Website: lowes
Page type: billing-address
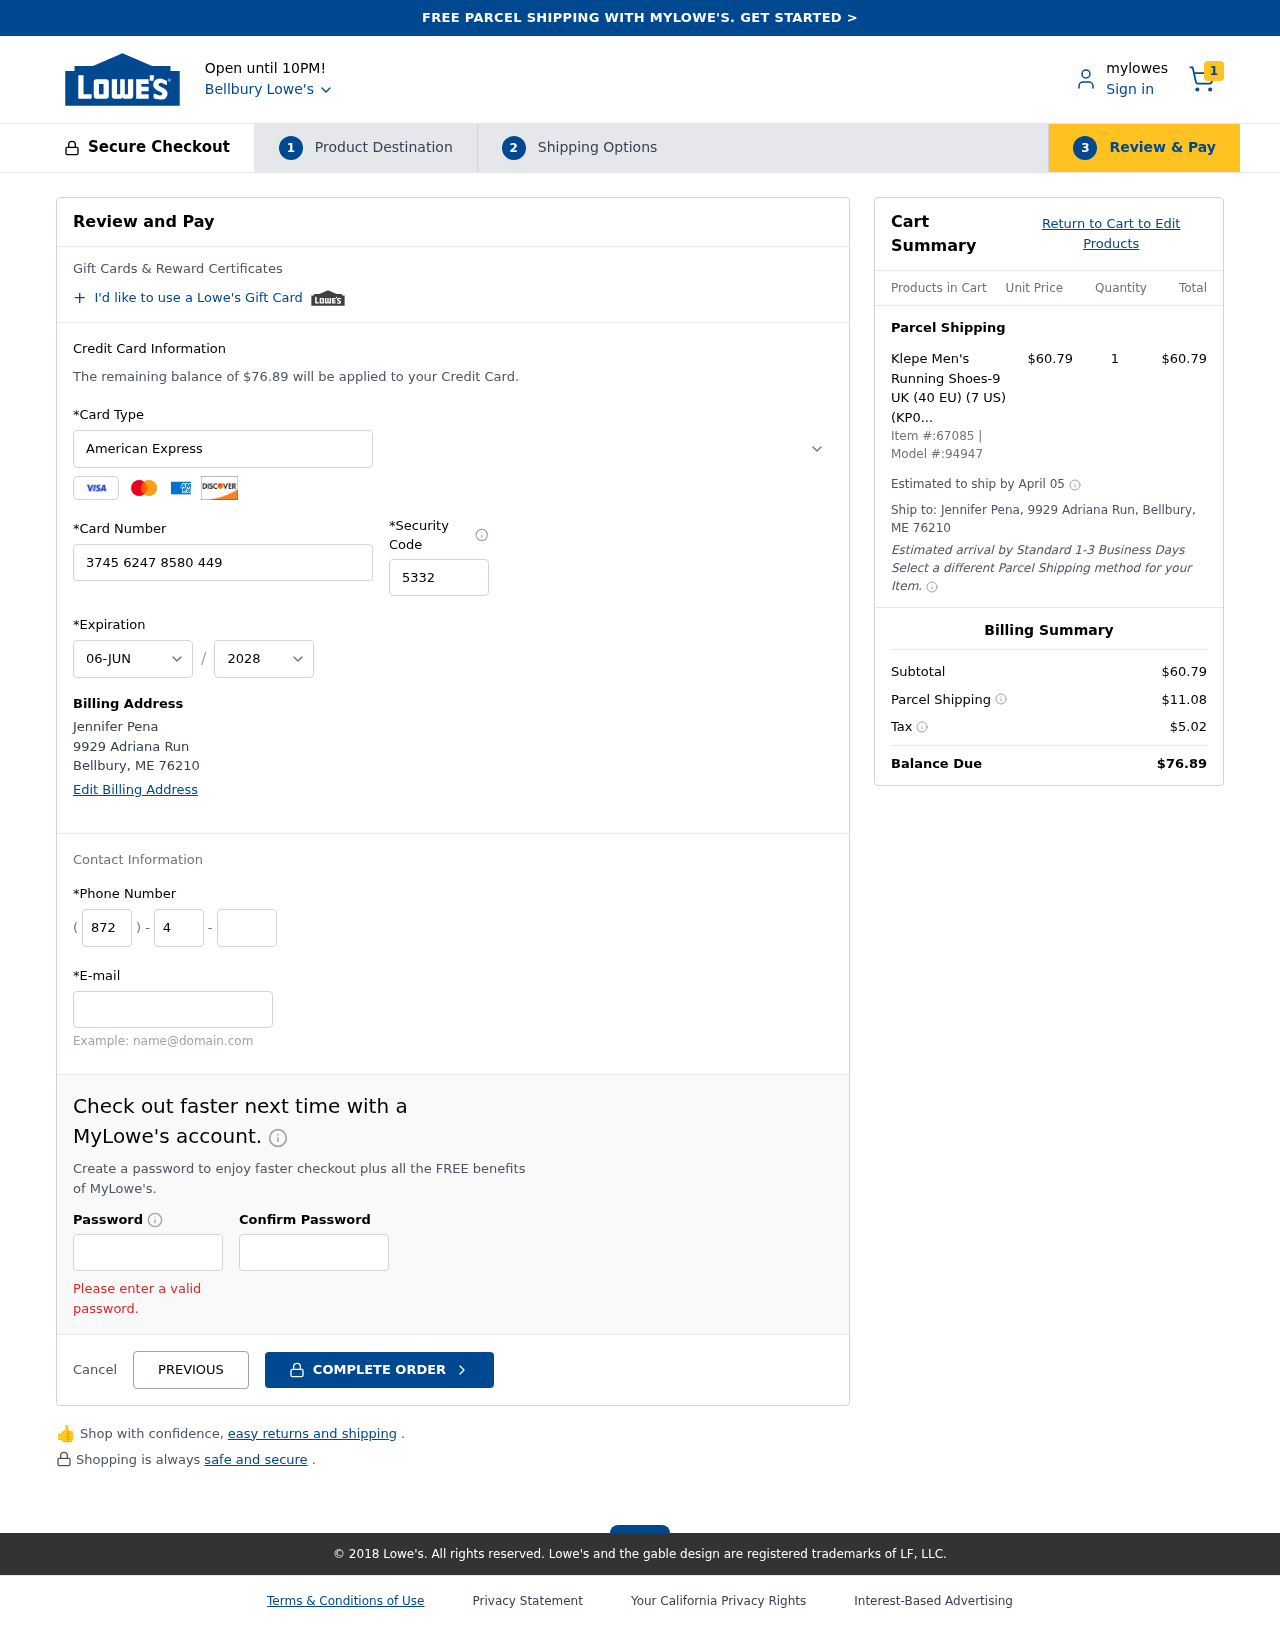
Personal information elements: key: PII_CARD_CVV
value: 5332
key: PII_CARD_EXPIRY_MONTH
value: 06
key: PII_CARD_EXPIRY_YEAR
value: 28
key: PII_CARD_NUMBER
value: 3745 6247 8580 449
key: PII_CARD_TYPE
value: American Express
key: PII_CITY
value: Bellbury
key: PII_CITY_STATE_ZIP
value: Bellbury, ME 76210
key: PII_EMAIL
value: jennifer_pena@gmail.com
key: PII_FULLNAME
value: Jennifer Pena
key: PII_PHONE_AREA
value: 872
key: PII_PHONE_PREFIX
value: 442
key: PII_PHONE_SUFFIX
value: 6533
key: PII_STREET
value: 9929 Adriana Run
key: PII_FULLNAME2
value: Jennifer Pena
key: PII_STREET2
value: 9929 Adriana Run
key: PII_CITY_STATE_ZIP2
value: Bellbury, ME 76210
Product elements: key: PRODUCT1_NAME
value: Klepe Men's Running Shoes-9 UK (40 EU) (7 US) (KP040/BLK)
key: PRODUCT1_PRICE
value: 60.79
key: PRODUCT1_QUANTITY
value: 1
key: PRODUCT_ITEM_NUMBER
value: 67085
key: PRODUCT_MODEL_NUMBER
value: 94947
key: PRODUCT1_LINE_TOTAL
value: $60.79
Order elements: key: ORDER_NUM_ITEMS
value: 1
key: ORDER_TOTAL
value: $76.89
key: ORDER_SHIPPING_DATE
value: April 05
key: ORDER_SUBTOTAL
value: $60.79
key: ORDER_SHIPPING_COST
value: $11.08
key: ORDER_TAX
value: $5.02